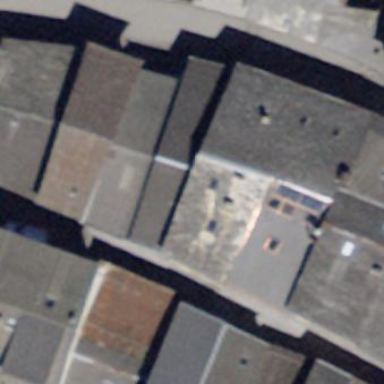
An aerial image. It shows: Terrace building.